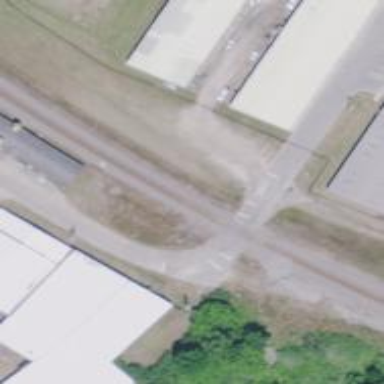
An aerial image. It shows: Stop road.